Aerial crown-view tile of a tropical tree (Barro Colorado Island, Panama), acquired 20240813:
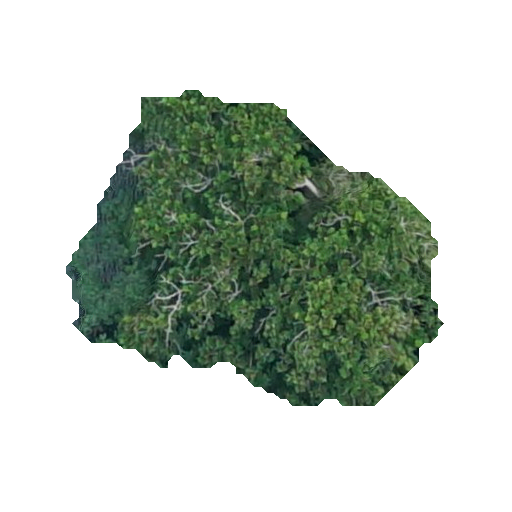
Species: Anacardium excelsum
GBIF accepted scientific name: Anacardium excelsum
Crown area: 122.623 m²